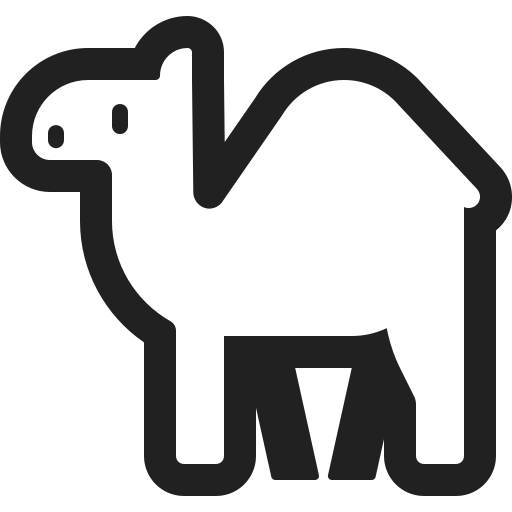
camel high contrast